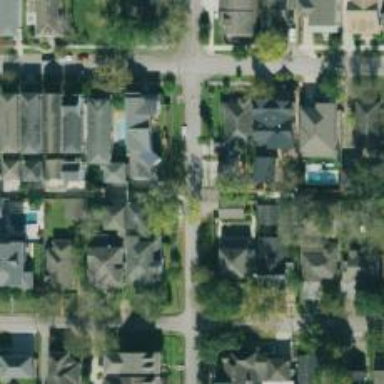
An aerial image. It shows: Alley classified as service road.